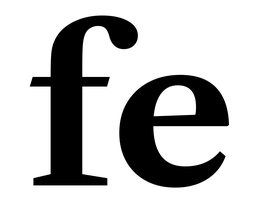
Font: LibreCaslonText_Bold